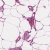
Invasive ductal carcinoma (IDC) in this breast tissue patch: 0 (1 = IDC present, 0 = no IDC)